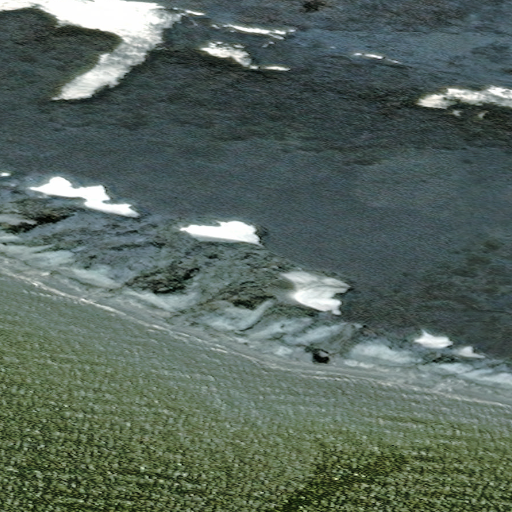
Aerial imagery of cape in Alaska named Cape Blossom containing only unknown